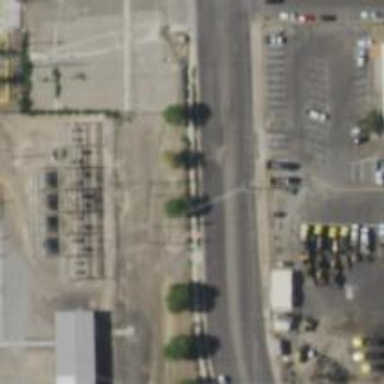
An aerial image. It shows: Power pole.